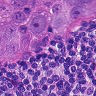
Metastatic tissue present: yes